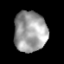
Tissue: lung
Cell type: Others
Senescence score: 0.1635
Nuclear area (px): 1303
Mean DAPI intensity: 157.847